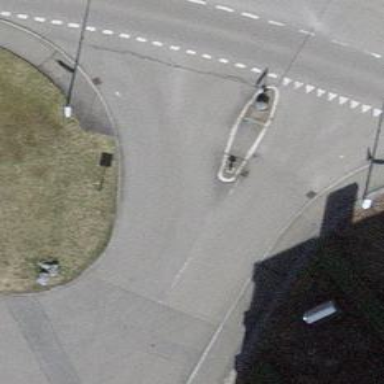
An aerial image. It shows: Traffic calming island.